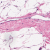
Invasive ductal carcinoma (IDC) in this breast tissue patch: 0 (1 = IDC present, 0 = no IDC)